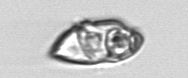
Label: Gyrodinium